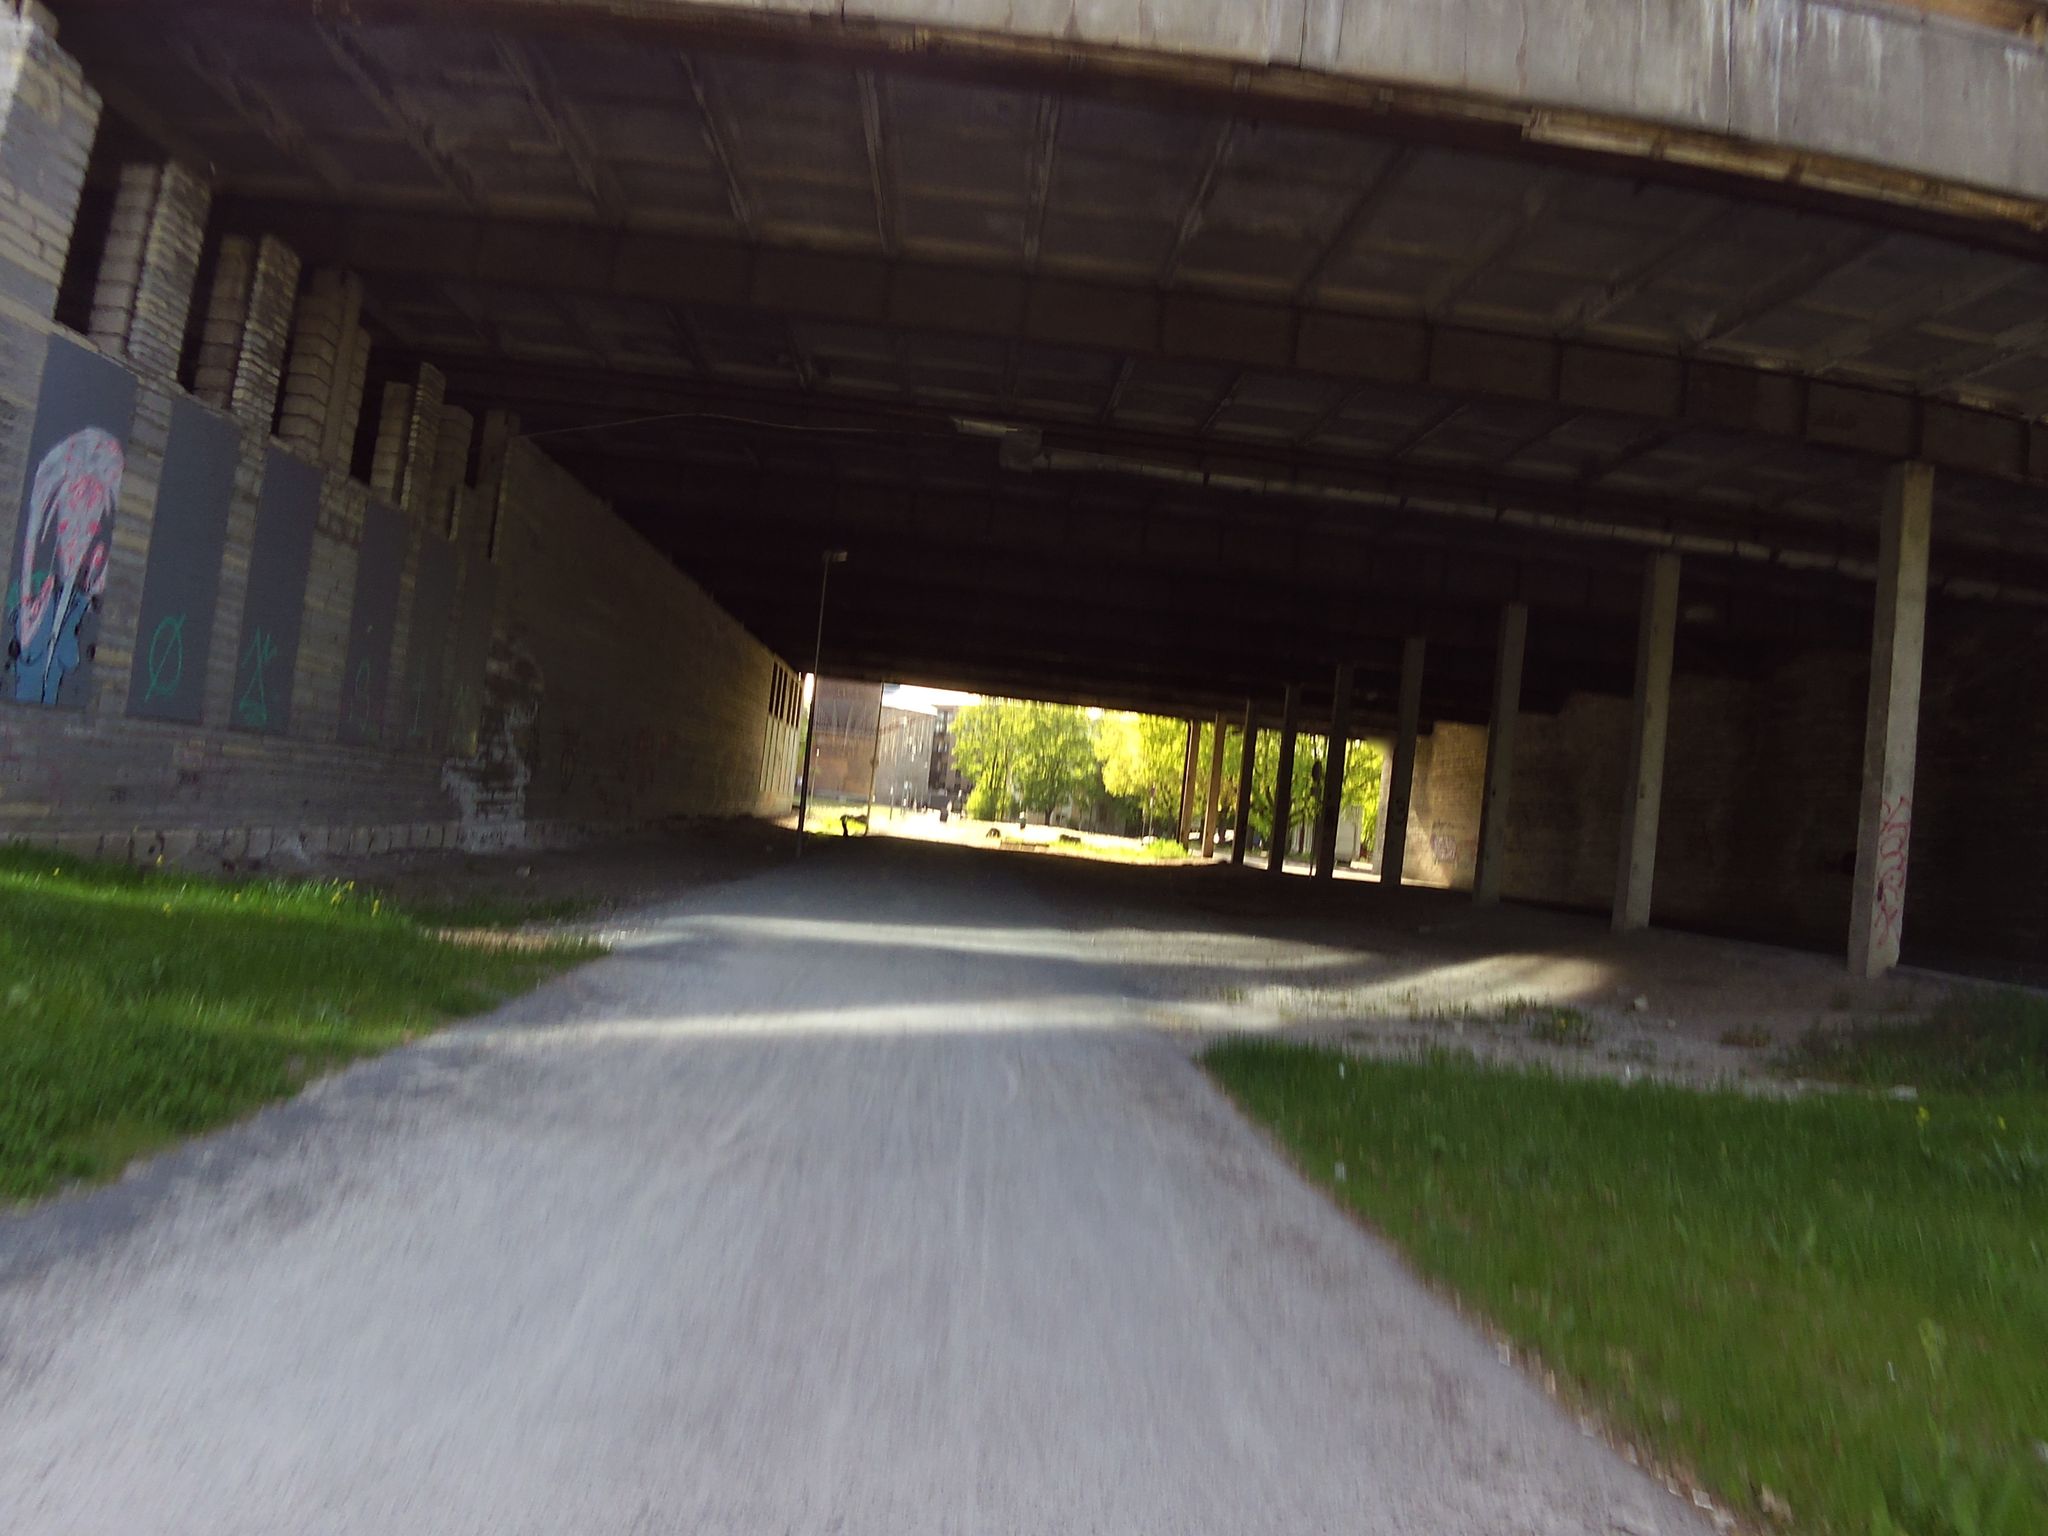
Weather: clear
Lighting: day
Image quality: slightly poor
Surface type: cycling surface
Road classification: cycleway
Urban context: urban centre
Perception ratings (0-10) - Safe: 1.2, Lively: 1.7, Beautiful: 0.76, Boring: 6.2, Depressing: 4.27, Wealthy: 3.29